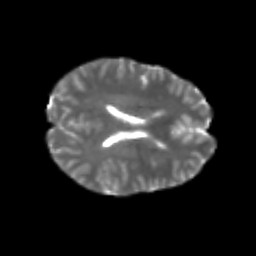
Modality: T2w
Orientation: axial
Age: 25
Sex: female
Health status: healthy
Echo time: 0.074 s